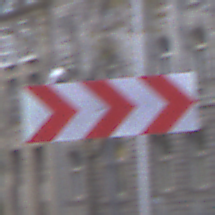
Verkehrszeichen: RichtungstafelnInKurvenGrossLinks
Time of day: SunriseSunset
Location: Outdoor (Urban)
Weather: PartlyCloudy
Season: NotSpecified
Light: Natural